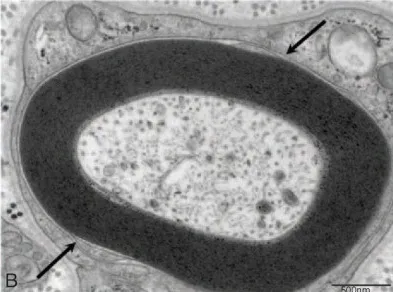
(B) Electron micrograph of tranverse section of the sural nerve of patient 1 showing the typical widening of the most external myelin lamellae.
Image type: radiology (mri)